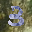
Label: 3